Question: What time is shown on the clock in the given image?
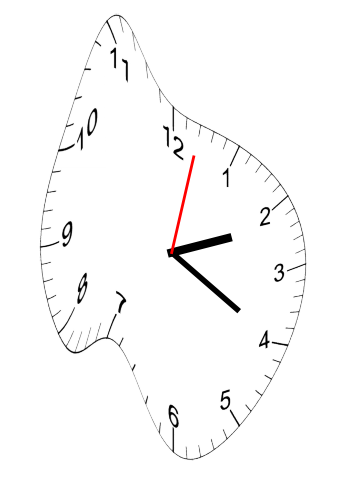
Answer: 02:20:02